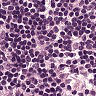
Metastatic tissue present: no